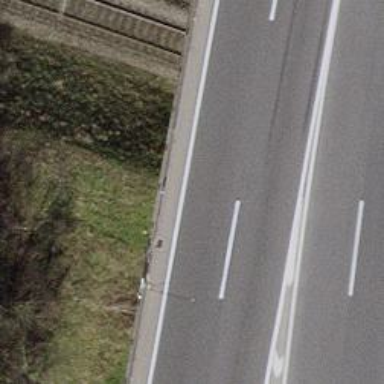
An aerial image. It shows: Motorway bridge with asphalt surface.